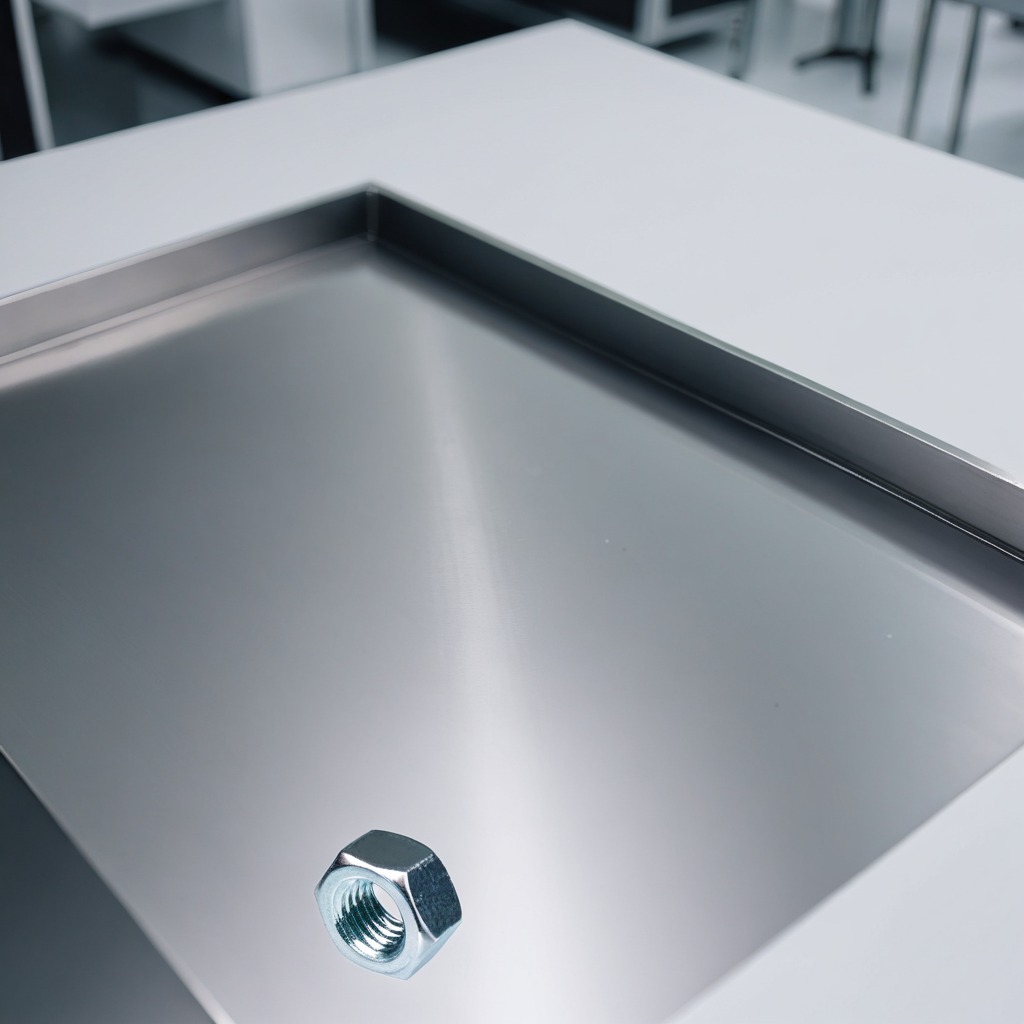
A metal nut is lying on the stainless steel table in a high-end prototyping lab.